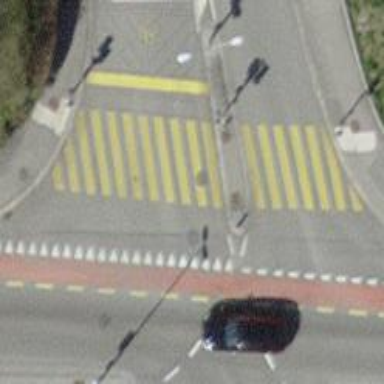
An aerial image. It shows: Road crossing with traffic signals.